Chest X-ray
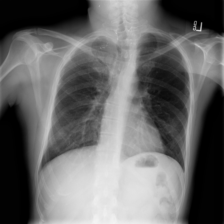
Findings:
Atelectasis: negative
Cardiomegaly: negative
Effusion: negative
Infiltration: negative
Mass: negative
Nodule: negative
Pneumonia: negative
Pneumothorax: negative
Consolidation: negative
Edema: negative
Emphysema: negative
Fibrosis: negative
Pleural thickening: negative
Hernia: negative